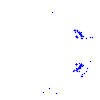
Particle: kaon